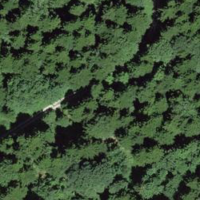
EUNIS habitat code: 43
Species observed at this site:
Petasites albus